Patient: sex M, age 33
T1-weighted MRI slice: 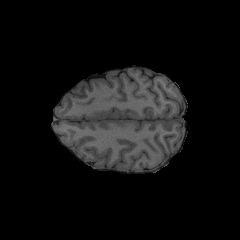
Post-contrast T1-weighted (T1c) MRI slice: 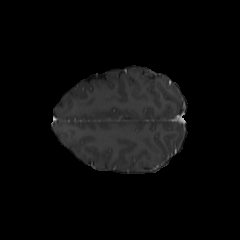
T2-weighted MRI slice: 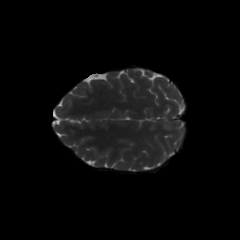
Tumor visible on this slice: no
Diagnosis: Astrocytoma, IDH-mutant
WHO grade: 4